Question: My question is, does this have a proper name. (ie. has it been invented before)?
A (file-efficient) tree structure configured as a tree of linked lists, in the following fashion:
As can be seen, instead of each node having to remember a 'list' of children, it lists one child and this links to other siblings using a linked list. This way the space requirement for all nodes is constant (2).
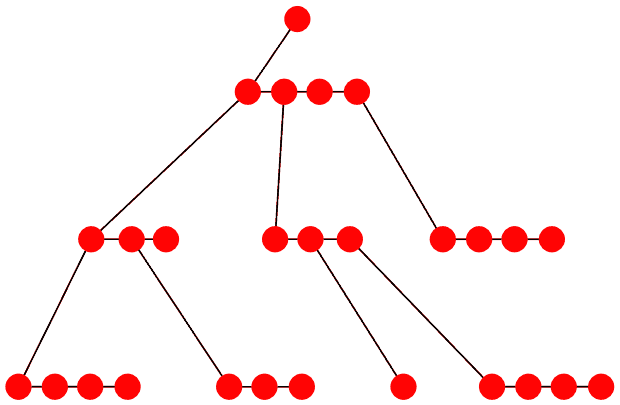
Answer: This is a representation of a k-ary tree as a binary tree, known as <URL>.